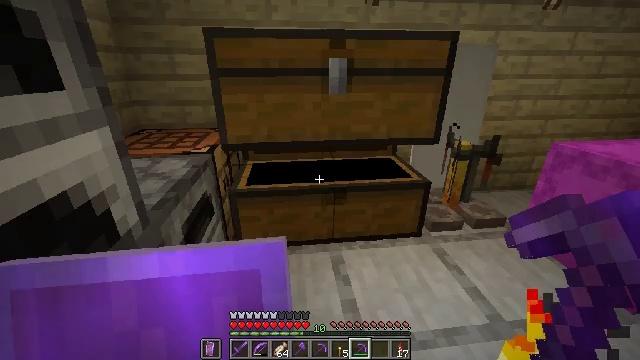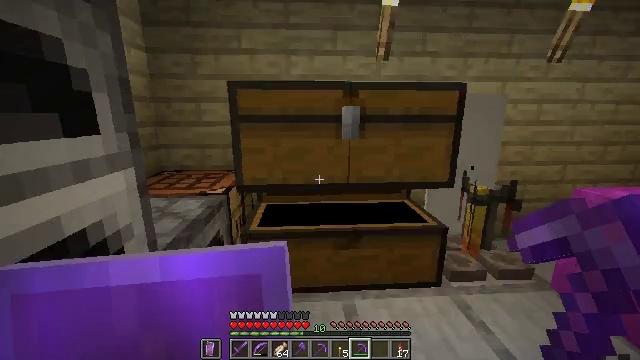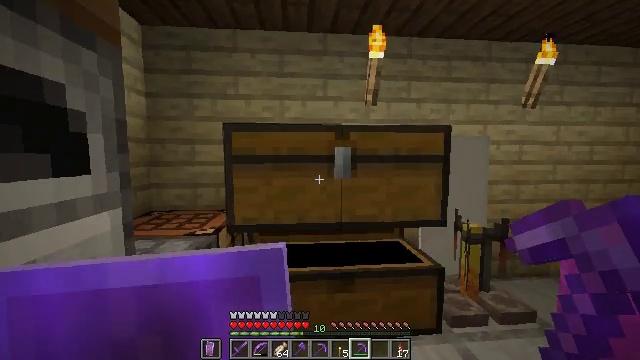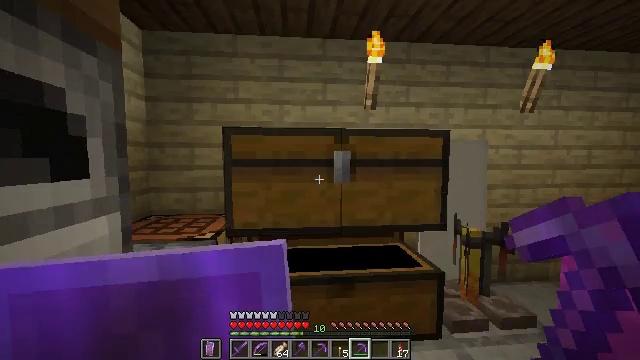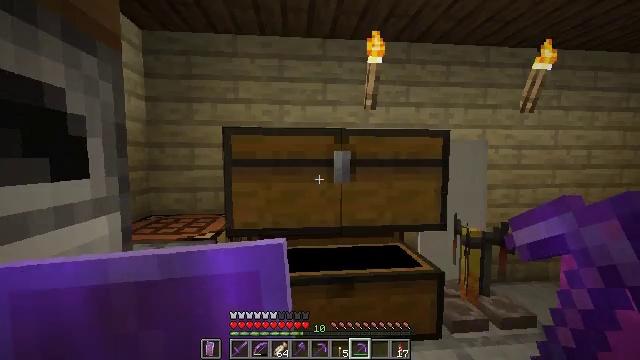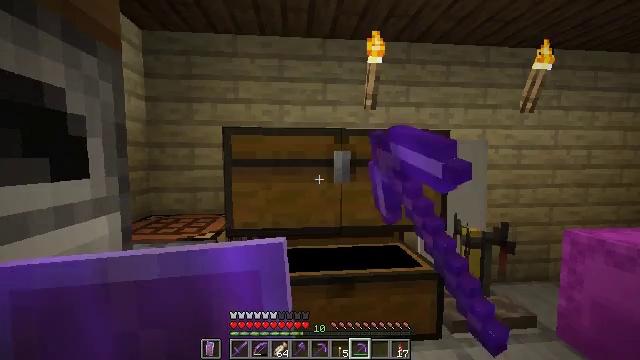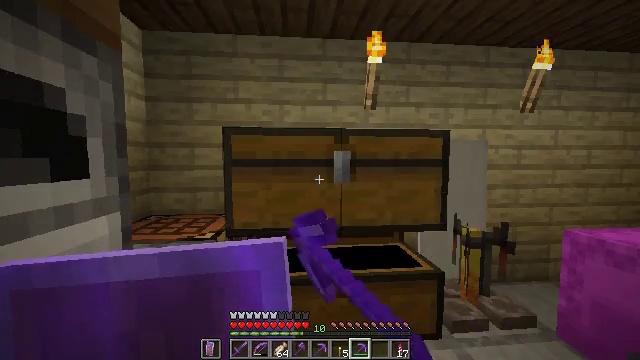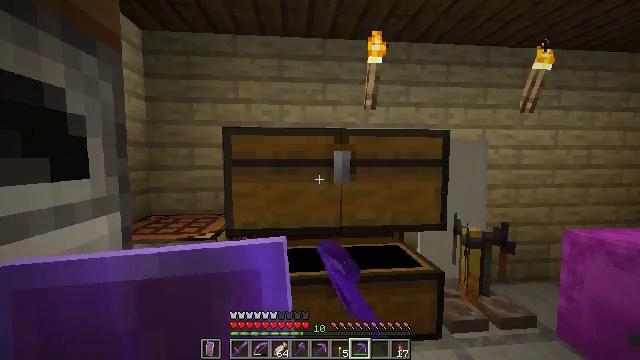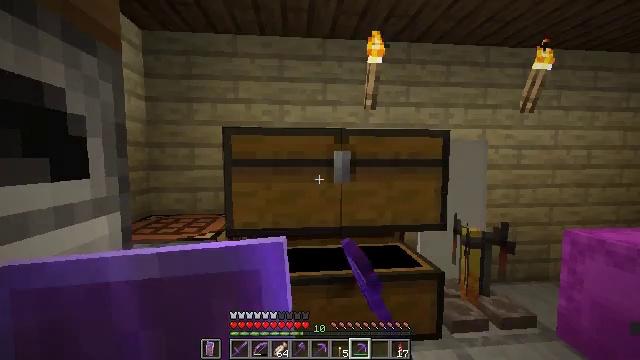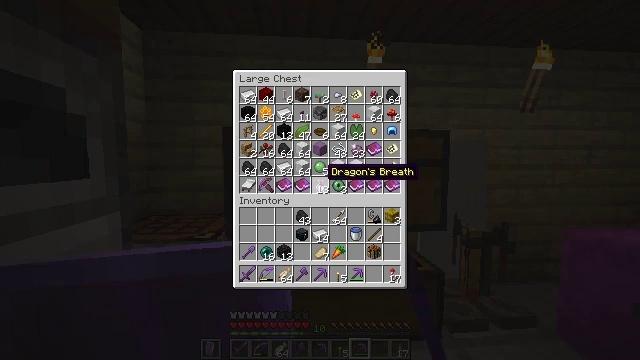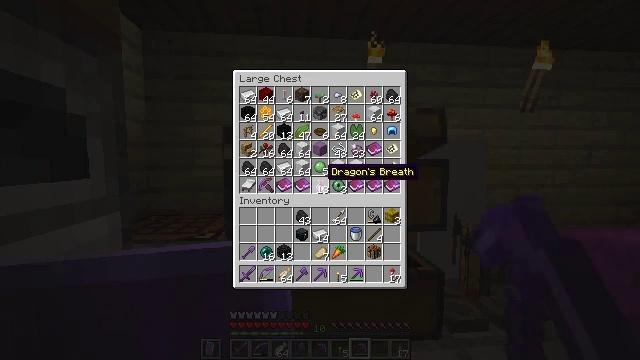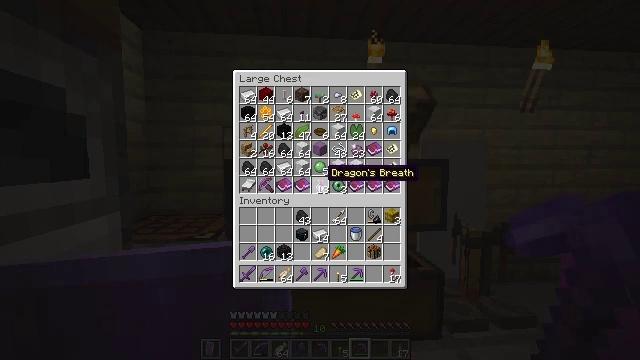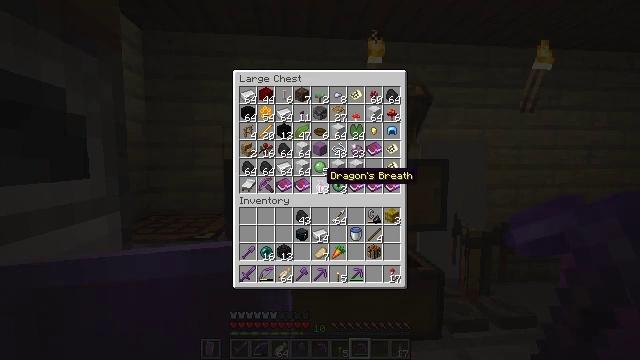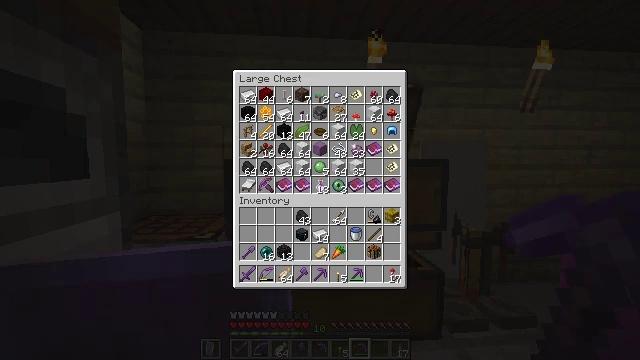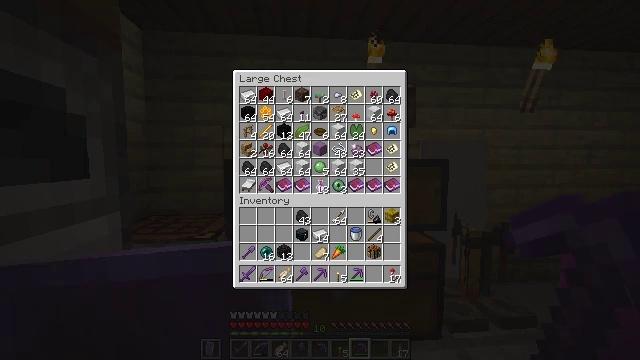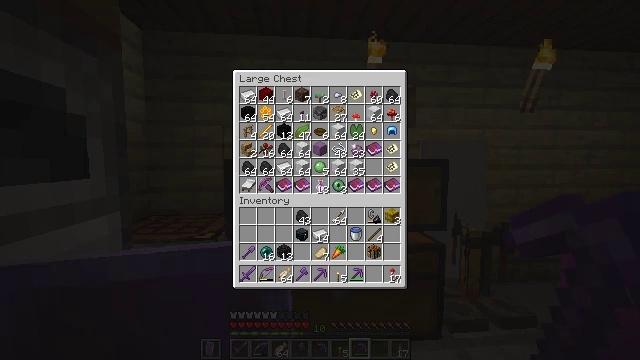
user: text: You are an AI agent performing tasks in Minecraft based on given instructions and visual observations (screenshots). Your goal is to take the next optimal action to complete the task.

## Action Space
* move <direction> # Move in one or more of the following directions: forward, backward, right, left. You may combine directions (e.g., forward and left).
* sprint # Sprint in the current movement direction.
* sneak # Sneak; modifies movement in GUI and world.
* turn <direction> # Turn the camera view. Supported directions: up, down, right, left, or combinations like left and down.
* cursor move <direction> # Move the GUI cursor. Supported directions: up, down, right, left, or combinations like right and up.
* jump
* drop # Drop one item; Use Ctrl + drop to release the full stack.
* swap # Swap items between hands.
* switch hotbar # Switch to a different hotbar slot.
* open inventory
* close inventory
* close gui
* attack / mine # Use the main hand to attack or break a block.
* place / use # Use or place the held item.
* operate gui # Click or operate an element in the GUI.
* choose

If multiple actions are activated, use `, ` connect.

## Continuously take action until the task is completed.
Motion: motion action
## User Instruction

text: Collect the orange shulker box into your inventory.
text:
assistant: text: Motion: turn left and up
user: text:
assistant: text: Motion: turn right and up
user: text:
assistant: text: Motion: no_op
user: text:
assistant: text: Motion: use / place
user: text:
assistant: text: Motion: use / place
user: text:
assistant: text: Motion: use / place
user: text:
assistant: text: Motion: use / place
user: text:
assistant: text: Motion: no_op
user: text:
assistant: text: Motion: no_op
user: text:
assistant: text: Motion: no_op
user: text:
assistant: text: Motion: no_op
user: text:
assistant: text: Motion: no_op
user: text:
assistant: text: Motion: turn down
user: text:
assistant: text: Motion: no_op
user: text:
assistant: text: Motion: no_op
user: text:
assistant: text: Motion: sneak
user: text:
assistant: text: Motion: sneak
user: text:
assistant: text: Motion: sneak
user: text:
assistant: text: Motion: sneak, turn down
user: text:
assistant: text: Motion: sneak, turn right and down
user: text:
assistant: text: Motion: sneak
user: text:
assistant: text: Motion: sneak
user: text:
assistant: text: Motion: sneak
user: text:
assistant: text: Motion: sneak
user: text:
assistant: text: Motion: sneak
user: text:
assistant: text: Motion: sneak, attack / mine
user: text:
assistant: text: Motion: sneak, attack / mine
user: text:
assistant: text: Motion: sneak
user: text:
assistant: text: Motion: sneak
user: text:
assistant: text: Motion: sneak